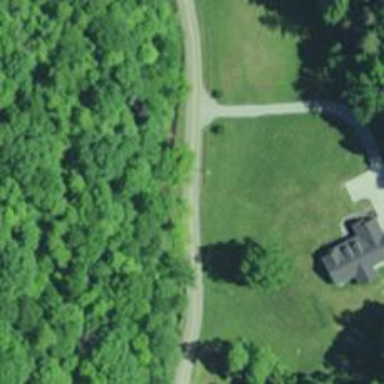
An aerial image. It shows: Secondary road.